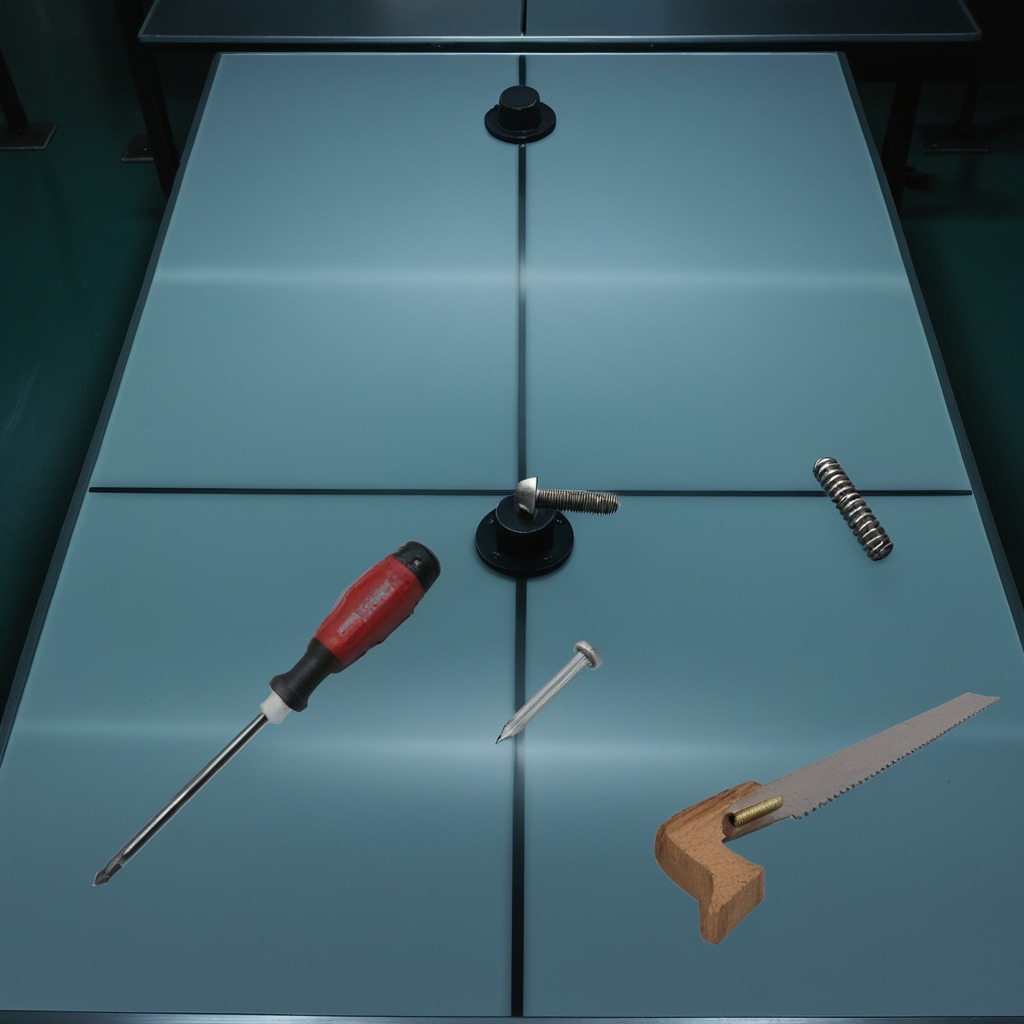
A metal machine screw, an iron nail, a coiled metal spring, a handheld metal saw, and a screwdriver are lying on the table in a railway signal maintenance room.